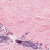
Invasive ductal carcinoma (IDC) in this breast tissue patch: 0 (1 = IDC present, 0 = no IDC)